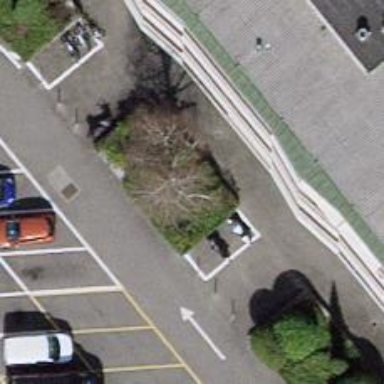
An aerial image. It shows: Bicycle parking facility.